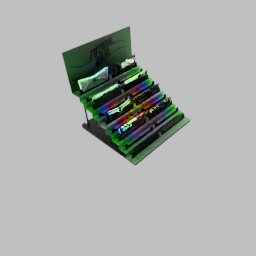
Label: electronics